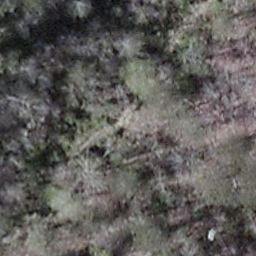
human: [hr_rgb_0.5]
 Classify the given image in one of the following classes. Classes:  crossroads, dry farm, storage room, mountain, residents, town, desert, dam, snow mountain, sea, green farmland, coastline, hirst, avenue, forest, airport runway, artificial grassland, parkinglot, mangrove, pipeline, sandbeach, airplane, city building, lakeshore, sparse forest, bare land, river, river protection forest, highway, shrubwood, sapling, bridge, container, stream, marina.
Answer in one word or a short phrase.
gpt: shrubwood